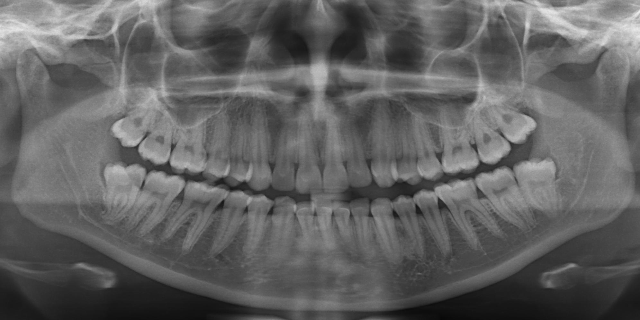
adult